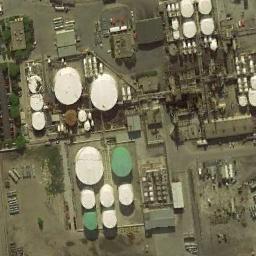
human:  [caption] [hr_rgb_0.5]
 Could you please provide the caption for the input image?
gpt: There are some white and green storage tanks on the bare land .

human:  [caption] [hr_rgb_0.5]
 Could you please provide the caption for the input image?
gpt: There are five storage tanks on the side of the white house .

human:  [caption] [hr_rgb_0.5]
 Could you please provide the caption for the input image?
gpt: There are many neatly arranged storage tanks and many pipelines in the factory .

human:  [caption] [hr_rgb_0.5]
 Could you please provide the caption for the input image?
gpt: Many buildings are next to storage tanks .

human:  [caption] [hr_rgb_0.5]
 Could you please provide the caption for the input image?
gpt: There are some storage tanks and pipelines .